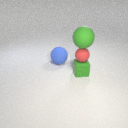
small red rubber sphere above small green rubber cube